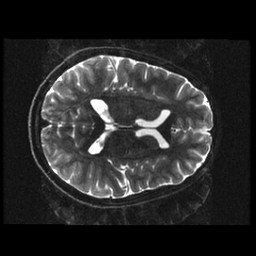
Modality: T2w
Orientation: axial
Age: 11
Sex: female
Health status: ill
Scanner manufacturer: ge
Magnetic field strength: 3 T
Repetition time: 7.5 s
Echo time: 0.1015 s